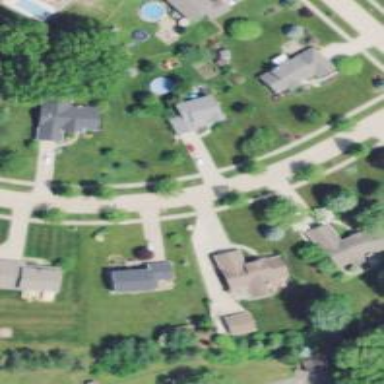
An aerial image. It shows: Asphalt road in residential area.